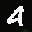
Label: 4